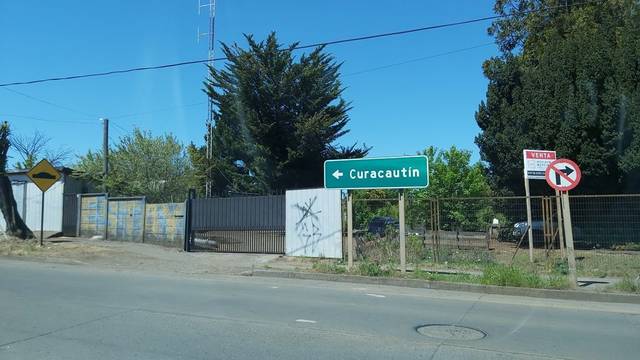
Region: Chile
Coordinates: -38.24, -72.329